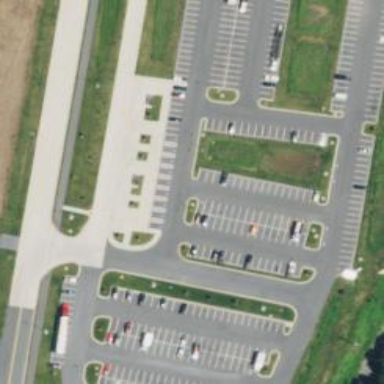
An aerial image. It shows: Parking space is available.